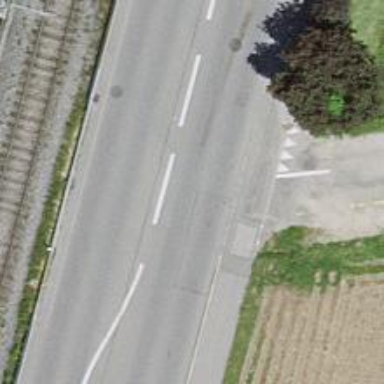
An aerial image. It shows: Secondary road with sidewalk on the left.